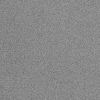
Atmospheric dust classification: dusty